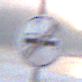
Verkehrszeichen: EndeUeberholverbot
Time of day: SunriseSunset
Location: Outdoor (Beach)
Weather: Overcast
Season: NotSpecified
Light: Natural